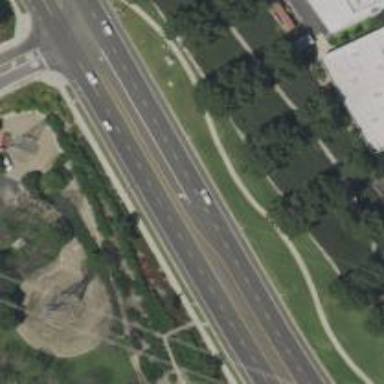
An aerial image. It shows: Primary highway.